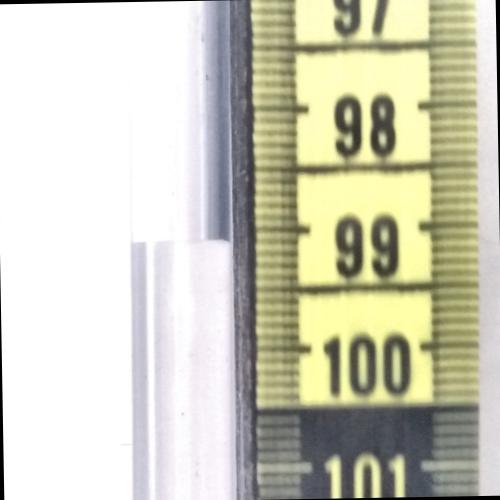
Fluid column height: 99.1 cm